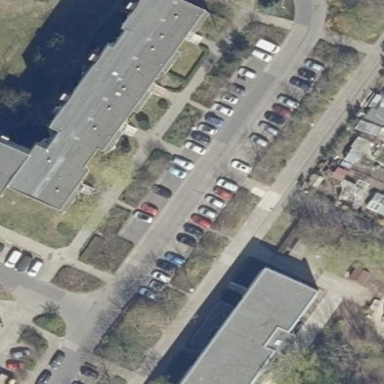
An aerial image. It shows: Street side parking area.